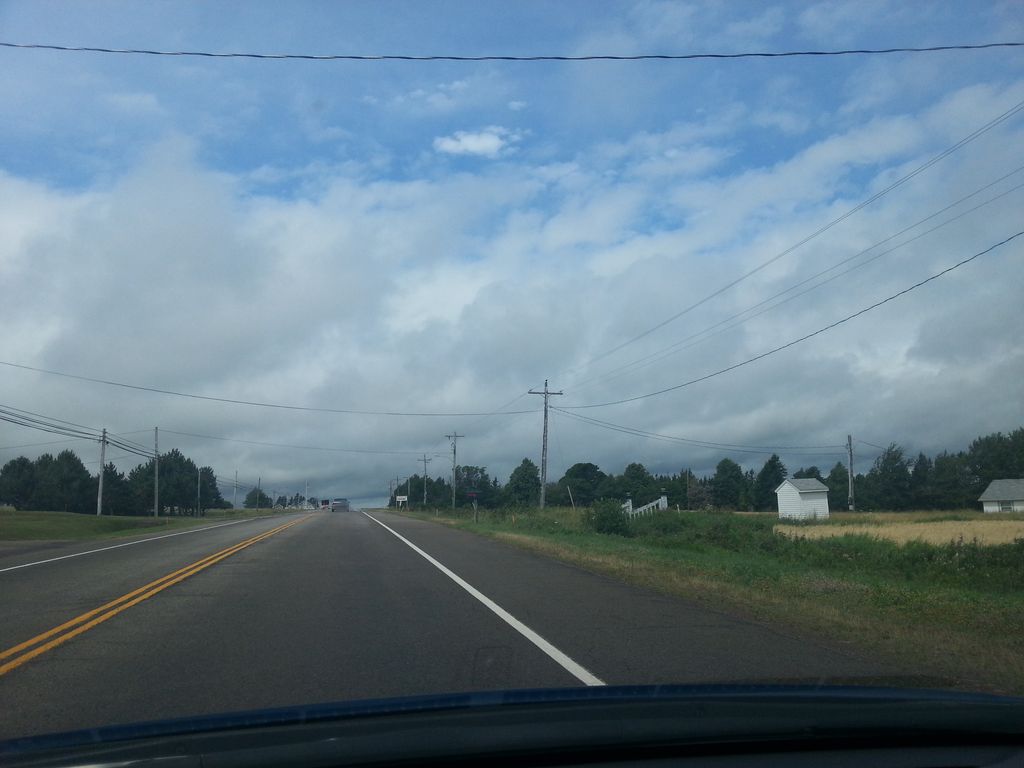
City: charlottetown